Field crop: tomato
Growth stage: 1
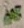
Species: solanum